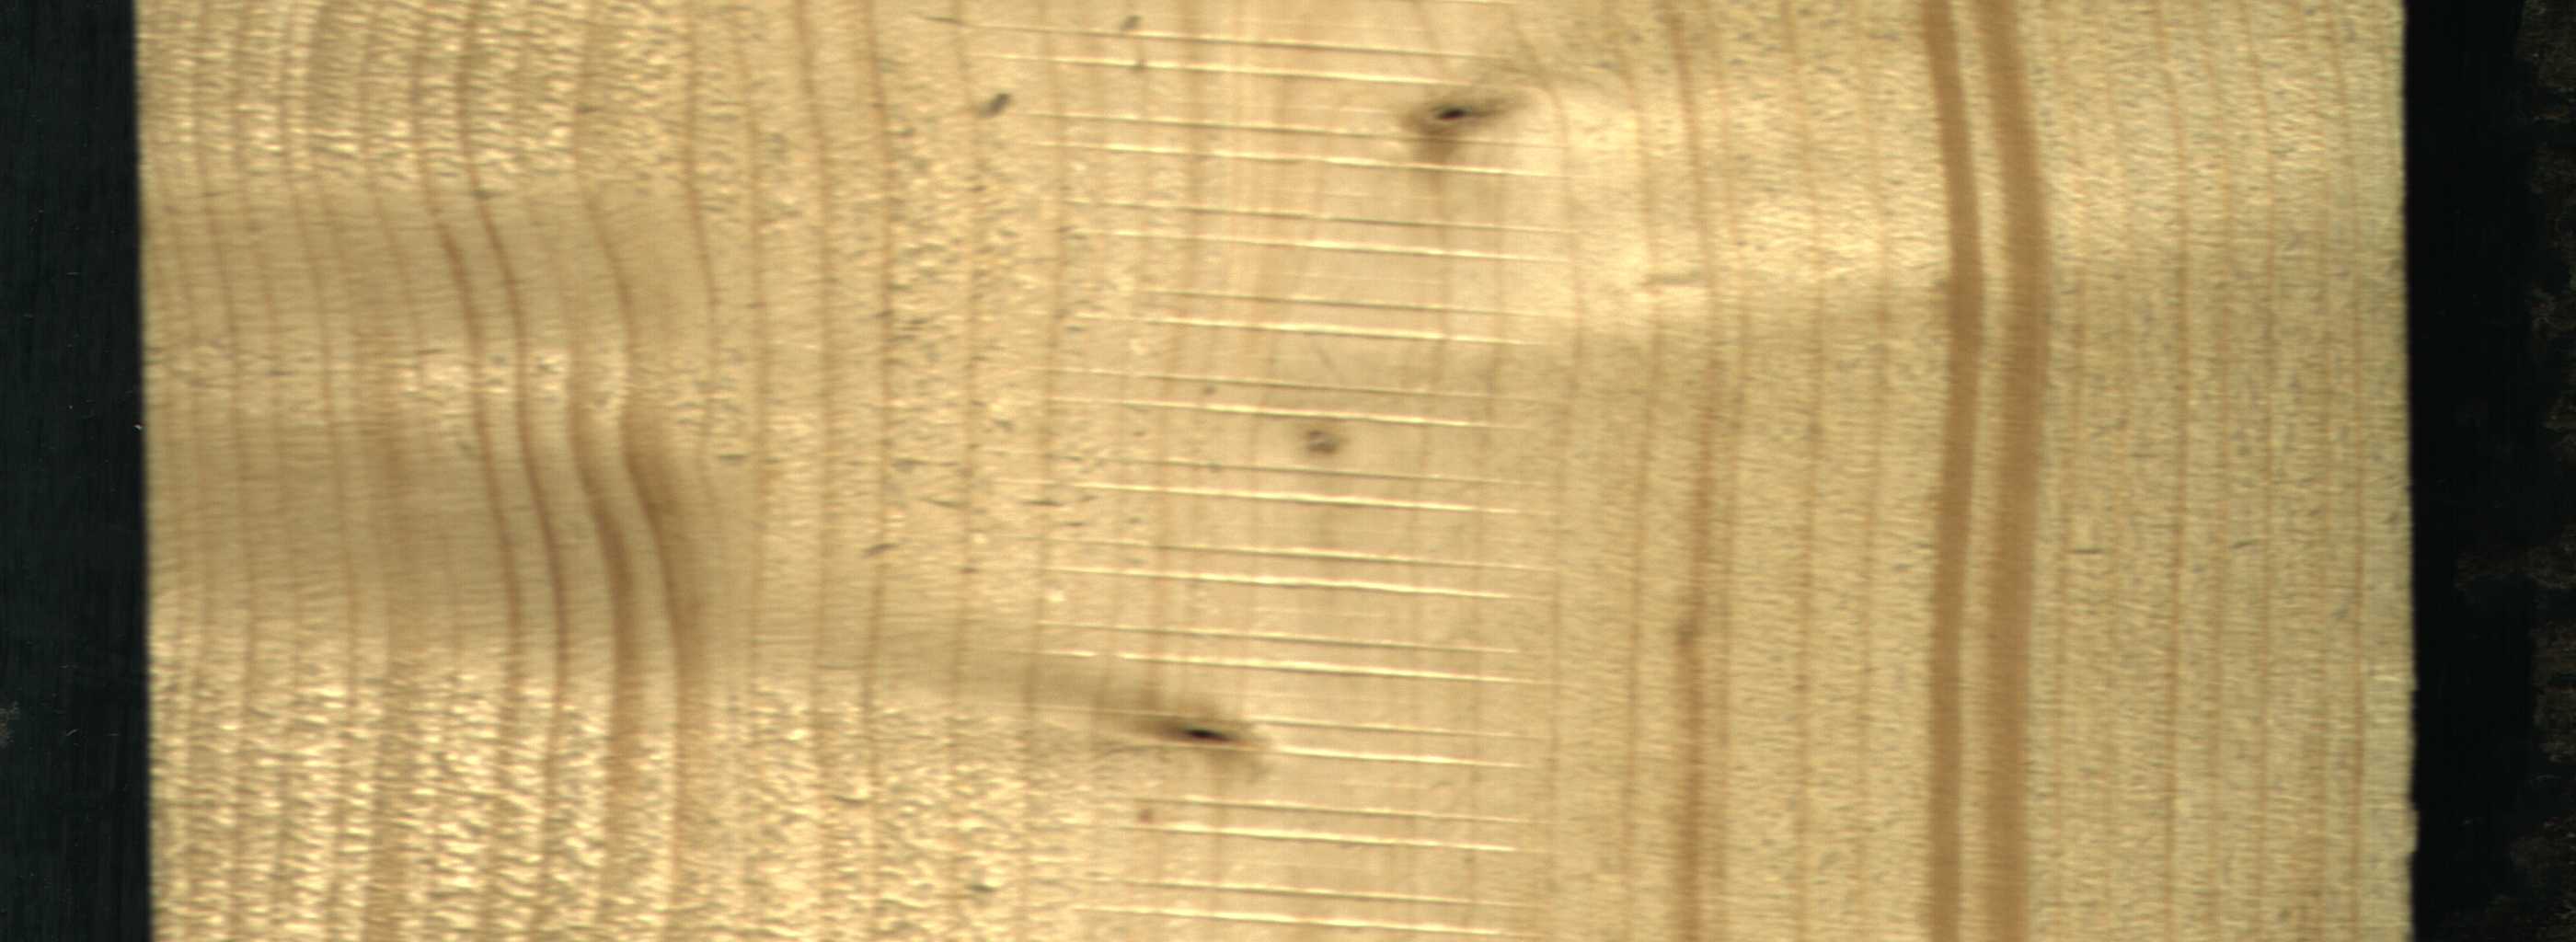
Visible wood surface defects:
Live_Knot
Live_Knot